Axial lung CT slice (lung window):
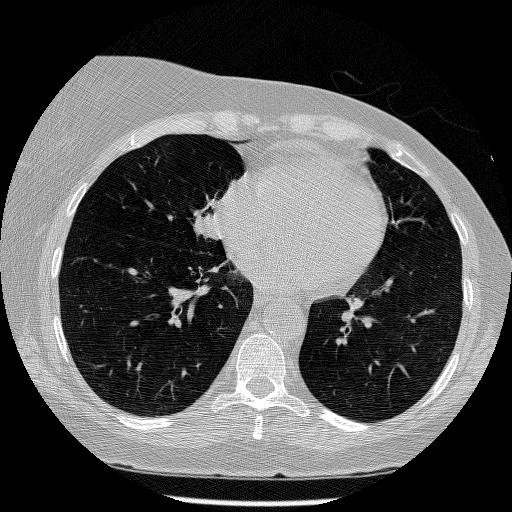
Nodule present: yes
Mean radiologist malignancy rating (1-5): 5